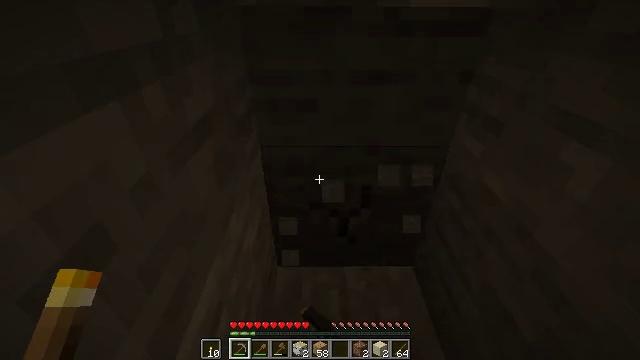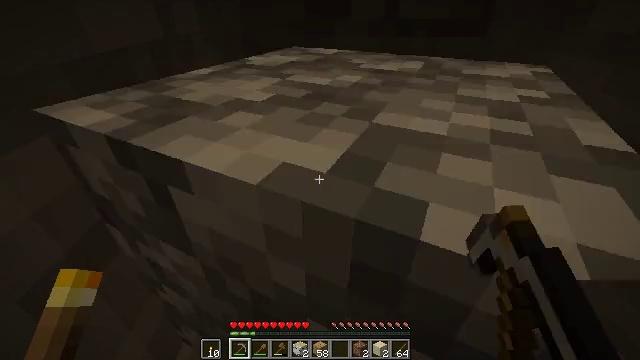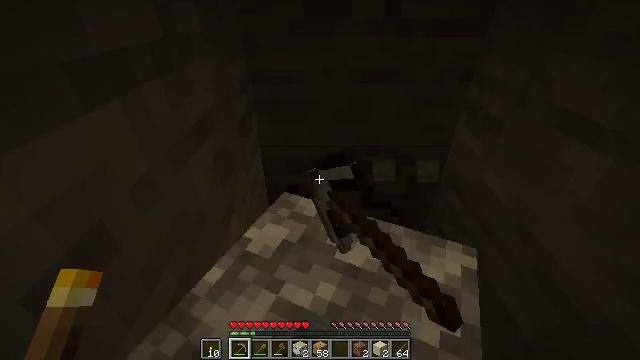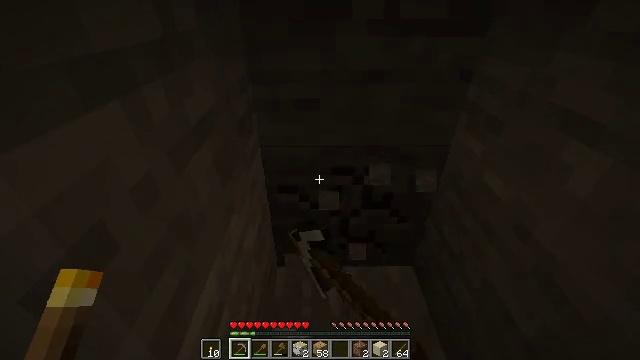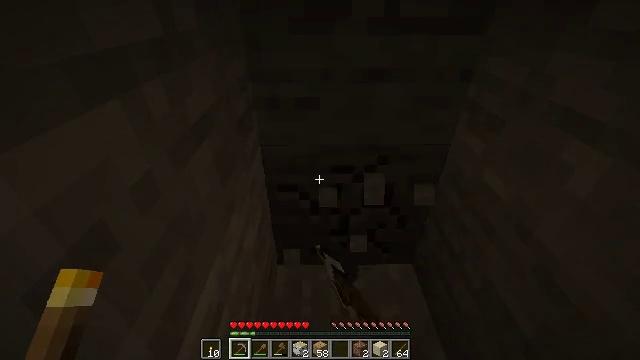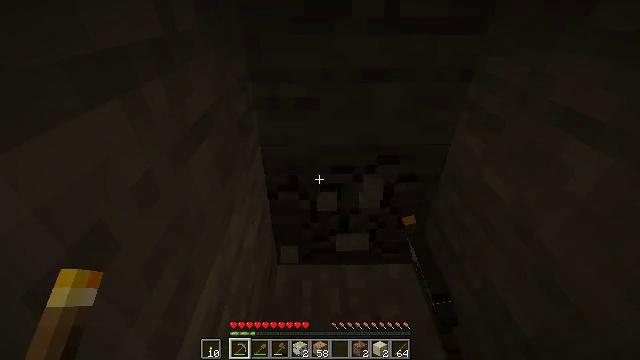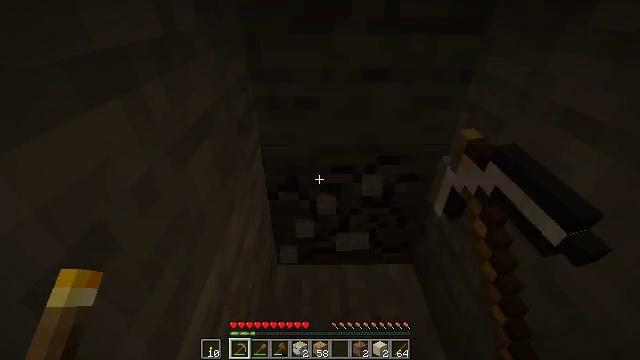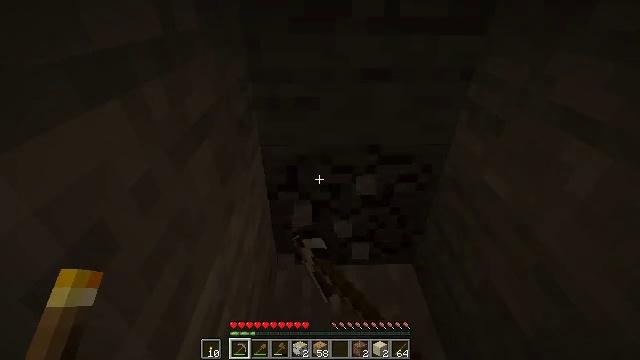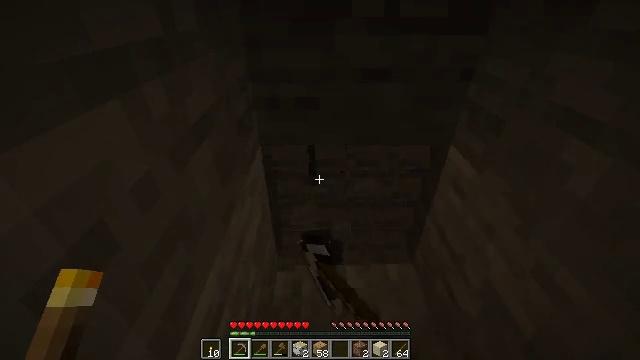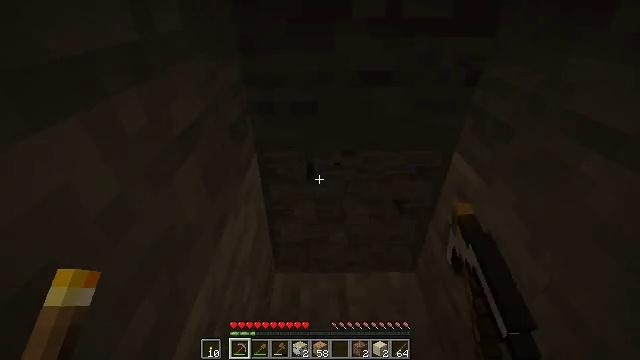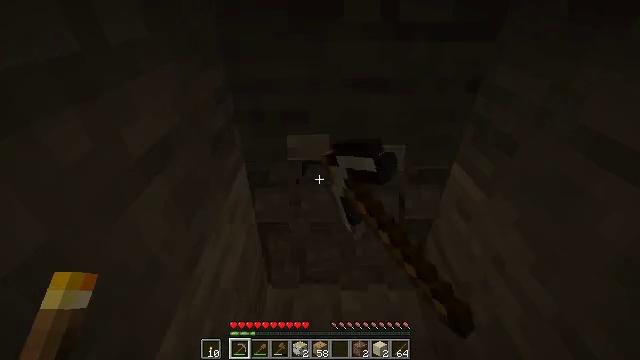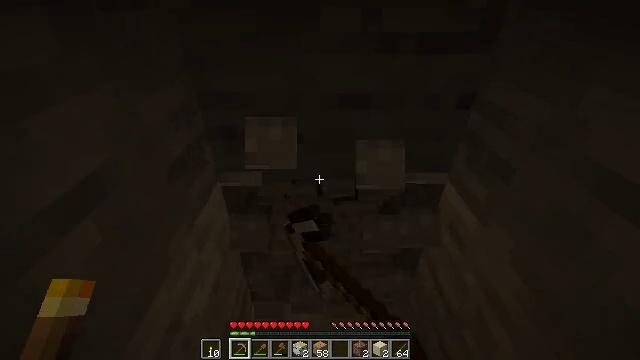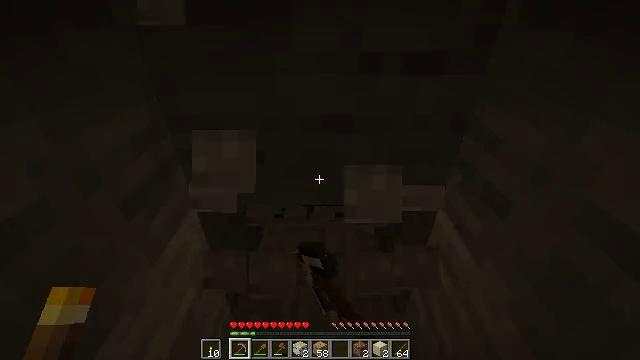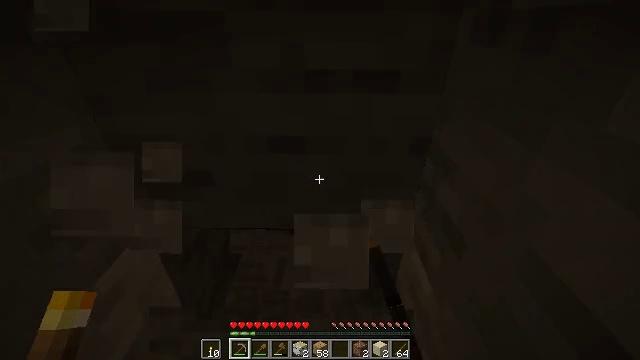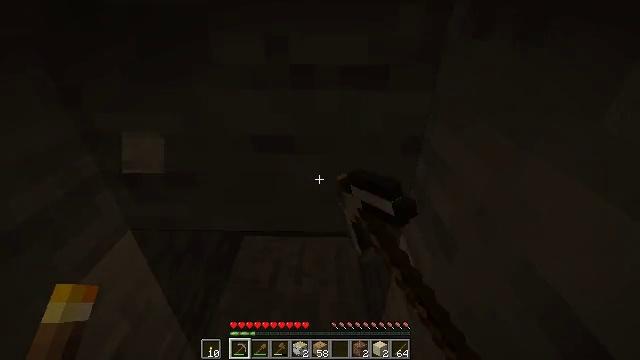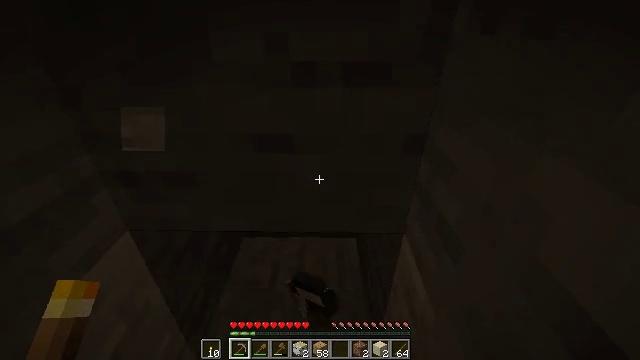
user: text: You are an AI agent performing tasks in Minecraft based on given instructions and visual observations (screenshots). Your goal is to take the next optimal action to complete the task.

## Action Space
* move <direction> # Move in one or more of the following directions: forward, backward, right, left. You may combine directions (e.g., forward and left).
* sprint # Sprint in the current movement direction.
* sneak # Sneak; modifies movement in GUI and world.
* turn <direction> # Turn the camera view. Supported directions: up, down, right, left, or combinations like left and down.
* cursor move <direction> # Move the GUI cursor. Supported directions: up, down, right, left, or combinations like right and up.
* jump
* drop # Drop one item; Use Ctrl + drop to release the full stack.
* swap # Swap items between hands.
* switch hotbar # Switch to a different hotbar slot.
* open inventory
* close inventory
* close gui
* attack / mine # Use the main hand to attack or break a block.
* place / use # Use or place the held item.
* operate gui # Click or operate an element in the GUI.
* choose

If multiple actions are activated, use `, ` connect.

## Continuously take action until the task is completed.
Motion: motion action
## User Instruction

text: Mine stone underground.
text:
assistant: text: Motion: attack / mine
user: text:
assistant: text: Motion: attack / mine
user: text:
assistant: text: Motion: attack / mine
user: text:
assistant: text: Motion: attack / mine
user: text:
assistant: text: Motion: attack / mine
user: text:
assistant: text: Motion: attack / mine
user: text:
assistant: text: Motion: attack / mine
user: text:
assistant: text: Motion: attack / mine
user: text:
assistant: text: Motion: move forward, attack / mine
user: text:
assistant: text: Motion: move forward and move right, attack / mine
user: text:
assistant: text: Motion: move forward and move right, attack / mine
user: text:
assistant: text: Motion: move right, turn up, attack / mine
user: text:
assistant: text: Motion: turn up, attack / mine
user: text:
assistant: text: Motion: attack / mine
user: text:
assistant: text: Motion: attack / mine
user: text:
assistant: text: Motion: attack / mine
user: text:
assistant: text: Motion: attack / mine
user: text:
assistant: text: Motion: attack / mine
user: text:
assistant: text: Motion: attack / mine
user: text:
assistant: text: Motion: attack / mine
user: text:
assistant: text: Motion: attack / mine
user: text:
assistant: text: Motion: attack / mine
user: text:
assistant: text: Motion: turn left and up, attack / mine
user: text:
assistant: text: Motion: attack / mine
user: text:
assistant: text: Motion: attack / mine
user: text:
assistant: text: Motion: attack / mine
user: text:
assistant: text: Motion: attack / mine
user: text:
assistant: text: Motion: attack / mine
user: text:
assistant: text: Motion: attack / mine
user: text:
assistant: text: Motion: attack / mine